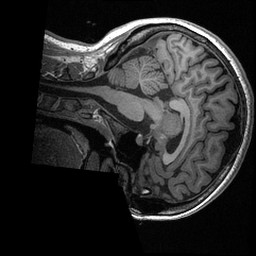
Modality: T1w
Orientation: sagittal
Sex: female
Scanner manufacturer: ge
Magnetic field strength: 3 T
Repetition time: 0.0064 s
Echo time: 0.00281 s